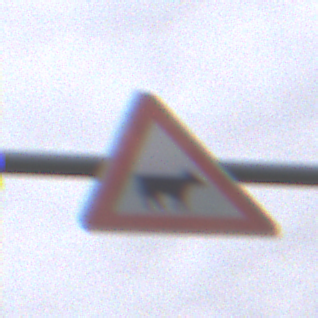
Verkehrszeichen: ViehtriebLinks
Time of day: Midday
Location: Outdoor (Suburban)
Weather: Overcast
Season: NotSpecified
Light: Natural